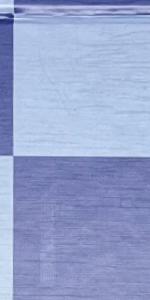
Label: Empty